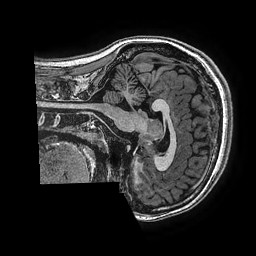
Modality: T1w
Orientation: sagittal
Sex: female
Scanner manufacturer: ge
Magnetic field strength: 3 T
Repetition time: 0.00766 s
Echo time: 0.003476 s